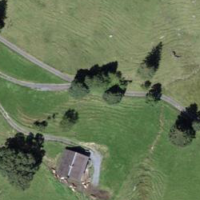
EUNIS habitat code: 23
Species observed at this site:
Gomphocerippus rufus